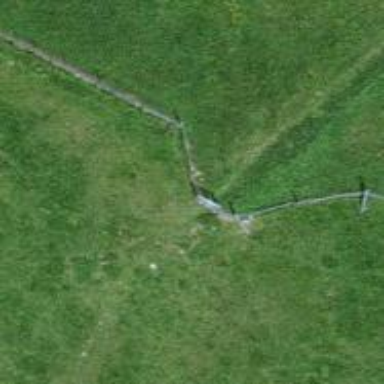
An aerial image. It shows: Gate.